Question: I am trying to assign a 60x60 px image to the 'tabBarItem.image':
'''
self.tabBarItem.image = [UIImage imageNamed:@"tab_settings@2x.png"];
'''
I have read in HIG, that I should put 60x60 px image for the Retina display. But what I get is an incorrectly sized image:

If I make it 30x30px ,it looks bad too (not like for Retina).
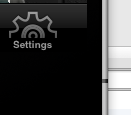
Answer: You don't need to specify that the '@2x.png' image is used. For your project, just add these two images in Xcode:
> tab_settings@2x.png (60x60 pixels)tab_settings.png (30x30 pixels)
And then in your code use this:
'''
self.tabBarItem.image = [UIImage imageNamed:@"tab_settings"];
'''
iOS will determine whether to use the 30x30, or 60x60 image for you. It's a really nice design by Apple.